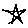
Label: star